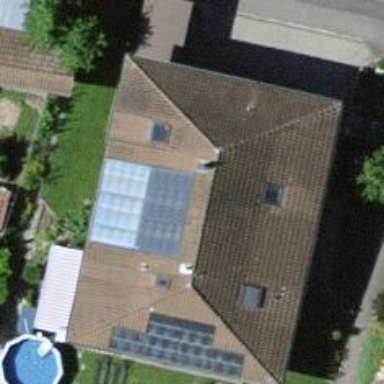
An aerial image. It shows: Solar power generator using photovoltaic panels.